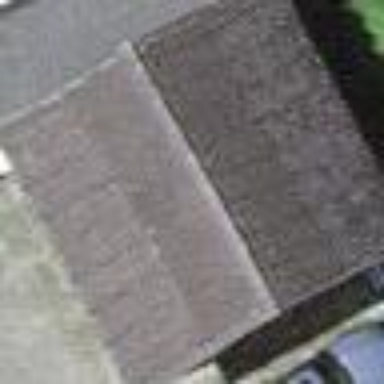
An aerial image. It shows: Garage building.